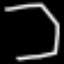
Label: octagon